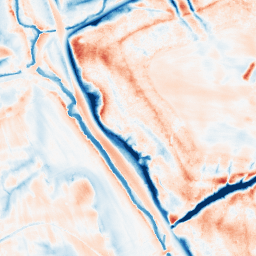
Category: edge_preserving
Decomposition family: guided
Decomposition parameters: radius: 8
eps: 0.1
Upsampling method: quartic
Upsampling parameters: scale: 8
Upsampling scale: 8